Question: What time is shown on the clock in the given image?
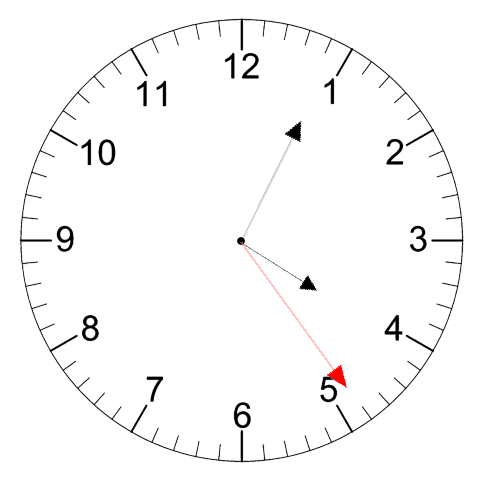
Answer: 04:04:24